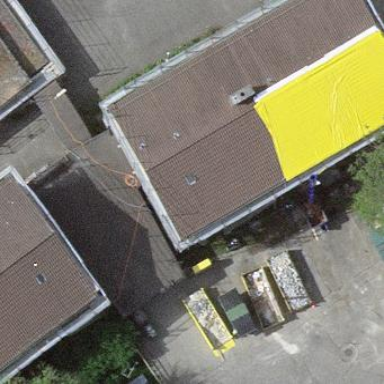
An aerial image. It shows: View of roof of building.